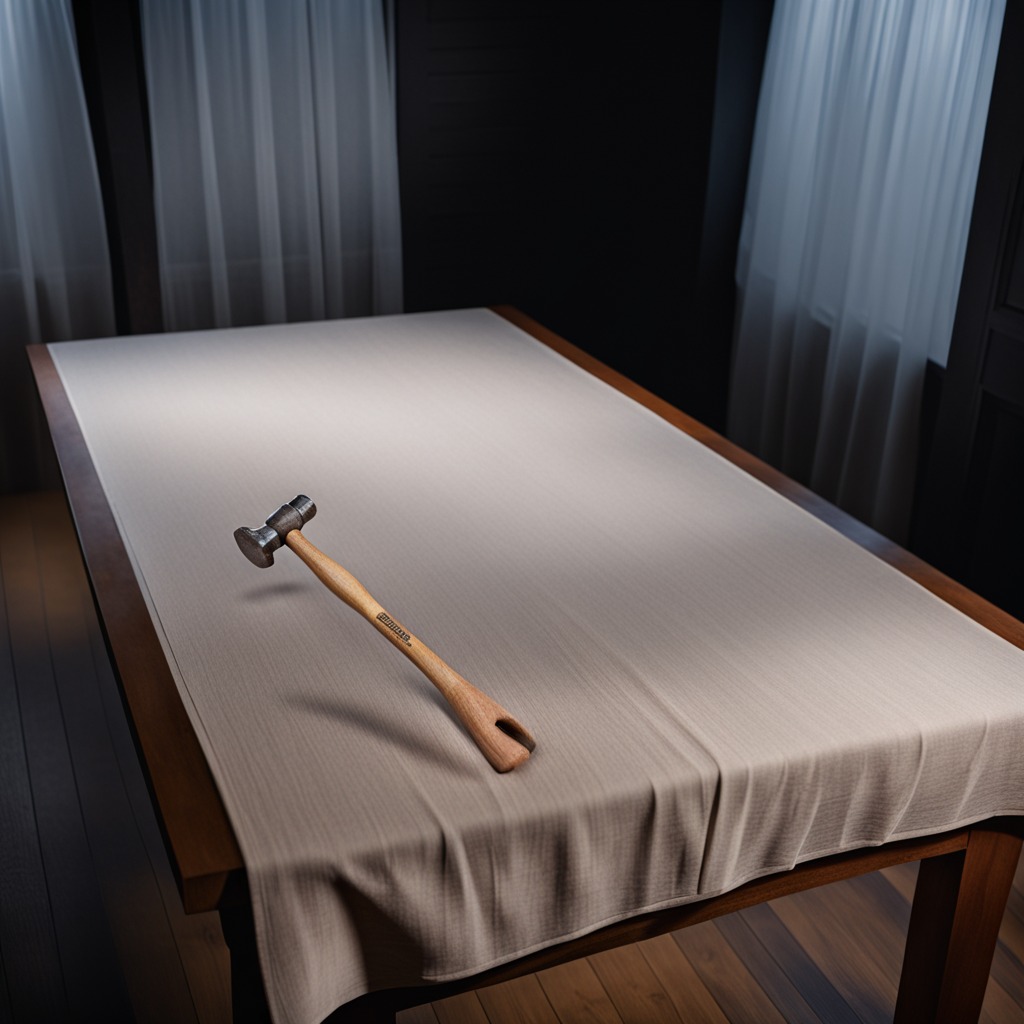
A hammer lies on a clean wooden table inside a workshop at night.